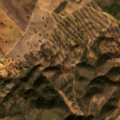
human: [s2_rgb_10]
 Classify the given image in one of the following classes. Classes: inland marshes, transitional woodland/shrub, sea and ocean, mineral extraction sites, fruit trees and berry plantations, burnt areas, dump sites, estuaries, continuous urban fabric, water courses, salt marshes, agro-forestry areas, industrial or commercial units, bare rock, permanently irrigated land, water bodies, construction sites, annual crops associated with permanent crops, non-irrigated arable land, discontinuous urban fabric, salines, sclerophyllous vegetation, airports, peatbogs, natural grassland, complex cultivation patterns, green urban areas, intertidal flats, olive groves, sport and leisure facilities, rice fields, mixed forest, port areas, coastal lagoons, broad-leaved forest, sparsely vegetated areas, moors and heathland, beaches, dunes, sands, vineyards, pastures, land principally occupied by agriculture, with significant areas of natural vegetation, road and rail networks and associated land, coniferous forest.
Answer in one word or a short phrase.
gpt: non-irrigated arable land, broad-leaved forest, transitional woodland/shrub